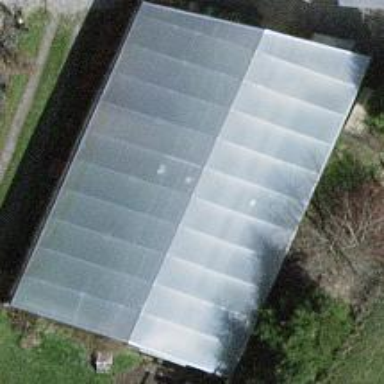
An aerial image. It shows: Greenhouse.